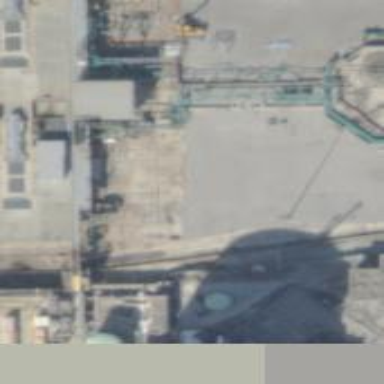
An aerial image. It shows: Steam turbine generator.